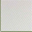
Piece: xx